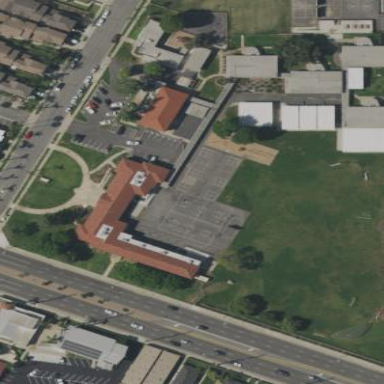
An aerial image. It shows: School building.